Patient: sex F, age 38
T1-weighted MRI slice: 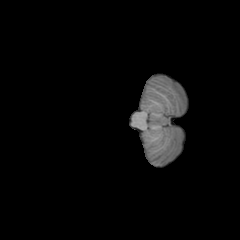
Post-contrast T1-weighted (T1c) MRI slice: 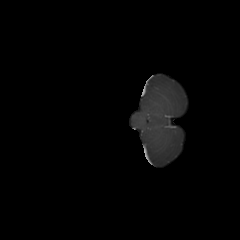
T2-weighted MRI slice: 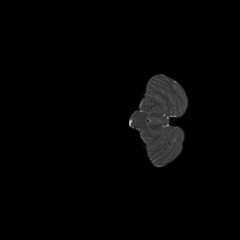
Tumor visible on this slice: no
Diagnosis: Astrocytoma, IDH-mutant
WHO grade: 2